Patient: sex M, age 60
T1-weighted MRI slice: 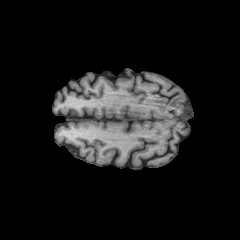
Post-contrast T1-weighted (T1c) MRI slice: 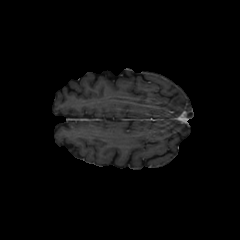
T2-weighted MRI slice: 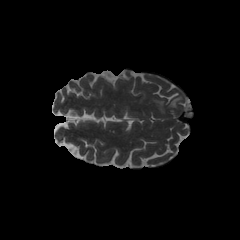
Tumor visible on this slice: yes
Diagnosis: Glioblastoma, IDH-wildtype
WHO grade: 4